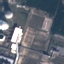
Land use / land cover class: Industrial